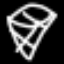
Label: diamond